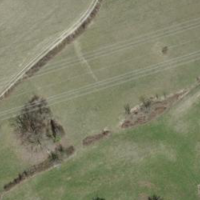
EUNIS habitat code: 52
Species observed at this site:
Chorthippus biguttulus
Phaneroptera falcata